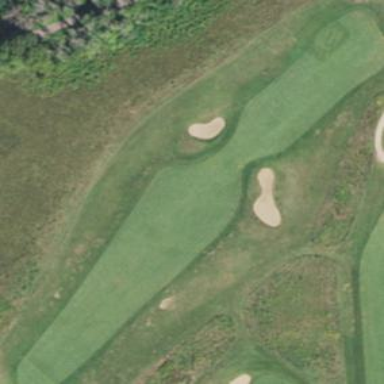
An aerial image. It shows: Golf fairway surrounded by grass.